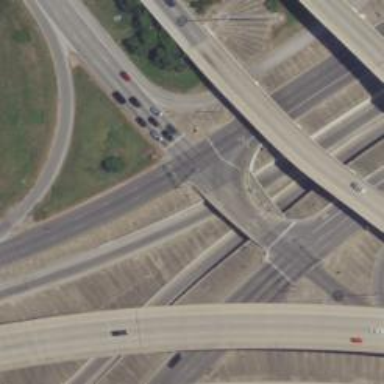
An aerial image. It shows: Secondary road with frontage road crossing bridge.